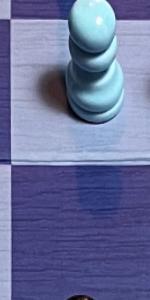
Label: Empty